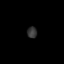
Tissue: lung
Cell type: T cells
Senescence score: 0.164
Nuclear area (px): 106
Mean DAPI intensity: 53.594